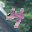
Label: 4